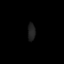
Tissue: lung
Cell type: Fibroblasts
Senescence score: 0.6602
Nuclear area (px): 130
Mean DAPI intensity: 32.508